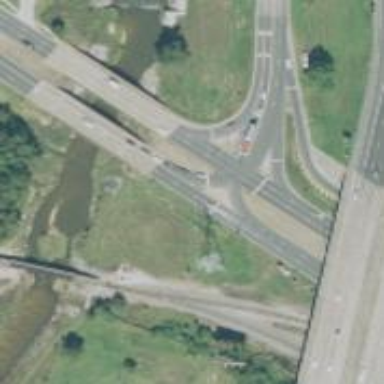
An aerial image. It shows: Trunk highway with bridge.